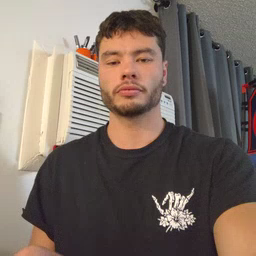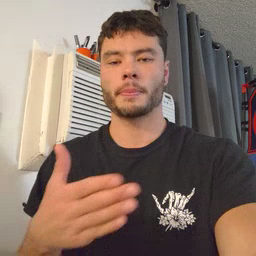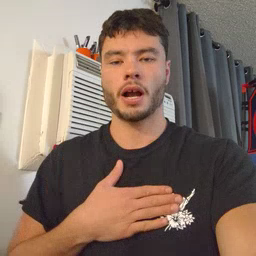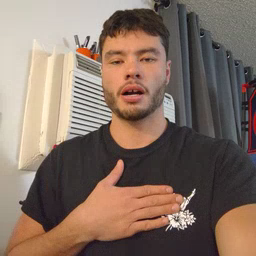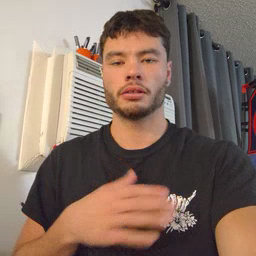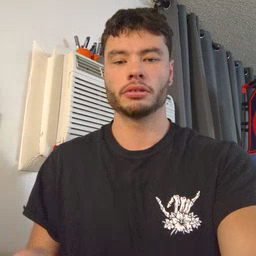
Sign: minemy